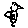
Label: bird